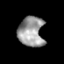
Tissue: prostate
Cell type: T cells
Senescence score: 0.2668
Nuclear area (px): 752
Mean DAPI intensity: 154.584